Field crop: maize
Growth stage: 1
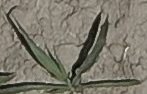
Species: sorghum